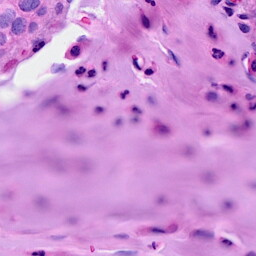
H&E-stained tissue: Breast